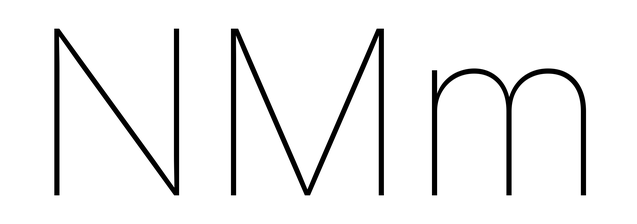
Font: Inter_Thin